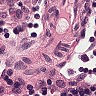
Metastatic tissue present: no